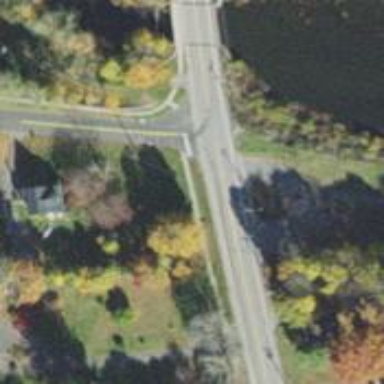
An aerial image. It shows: Unmarked road crossing.